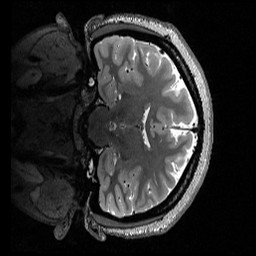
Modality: T2w
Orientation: coronal
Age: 18
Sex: male
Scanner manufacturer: siemens
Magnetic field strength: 3 T
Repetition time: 3.2 s
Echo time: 0.566 s